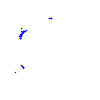
Particle: proton